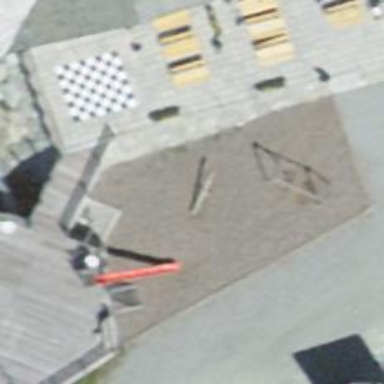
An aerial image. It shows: Playground area for leisure activities on the land.